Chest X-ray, PA view. Patient: 68 years old, sex M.
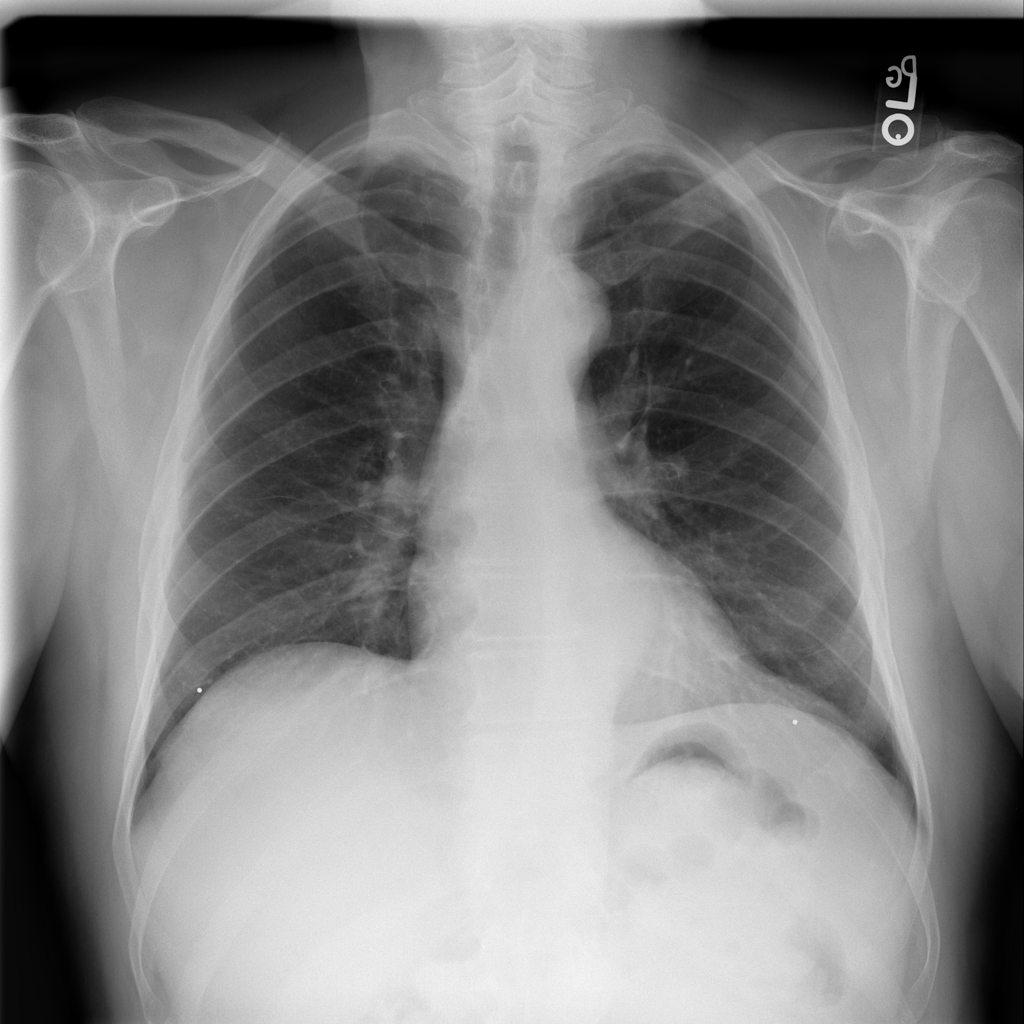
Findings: Fibrosis